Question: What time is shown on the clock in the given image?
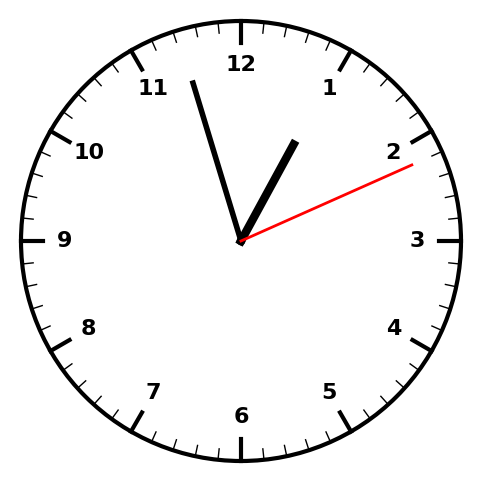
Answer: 12:57:11